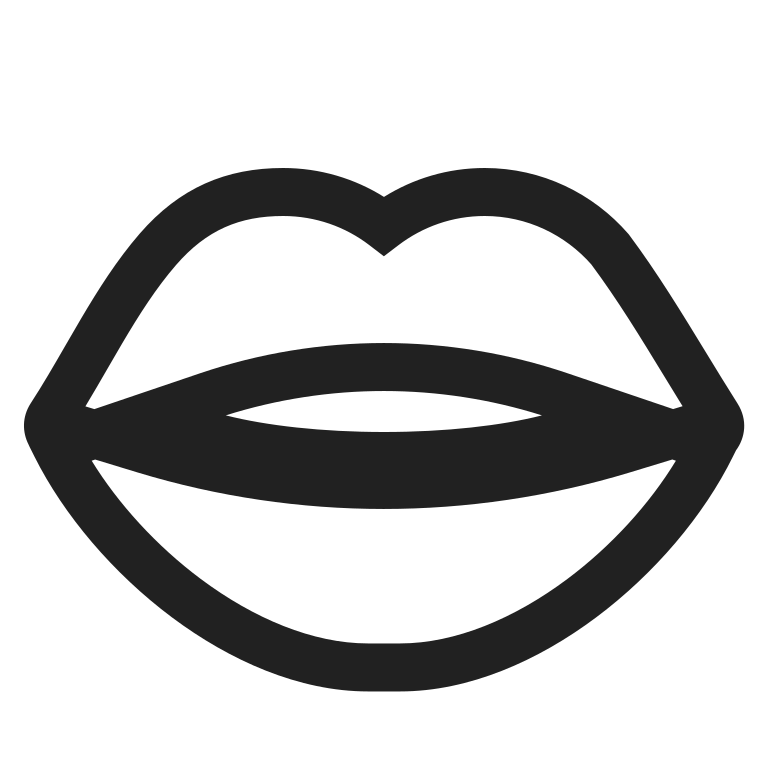
mouth high contrast